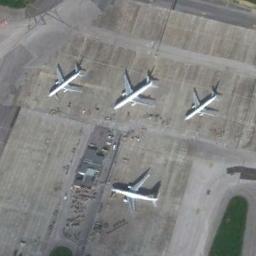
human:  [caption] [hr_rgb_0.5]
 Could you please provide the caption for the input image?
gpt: There are four white planes in the open space .

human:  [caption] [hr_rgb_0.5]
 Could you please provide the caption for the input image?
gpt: Three planes parked in a line on the open area and another plane parked in front of them .

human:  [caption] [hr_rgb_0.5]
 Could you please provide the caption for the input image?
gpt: There are many planes of different sizes in a clearing .

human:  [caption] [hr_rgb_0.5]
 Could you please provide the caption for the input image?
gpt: Four planes are parked on the open space beside the grass .

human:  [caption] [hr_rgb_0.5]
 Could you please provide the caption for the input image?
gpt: Four planes are in the clearing next to the grass .